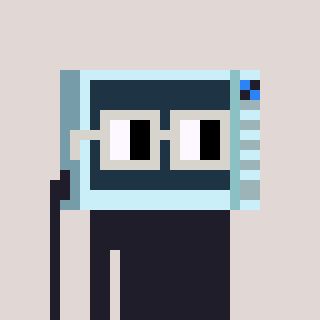
a pixel art character with square light gray glasses, a microwave-shaped head and a darkpink-colored body on a warm background